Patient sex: M
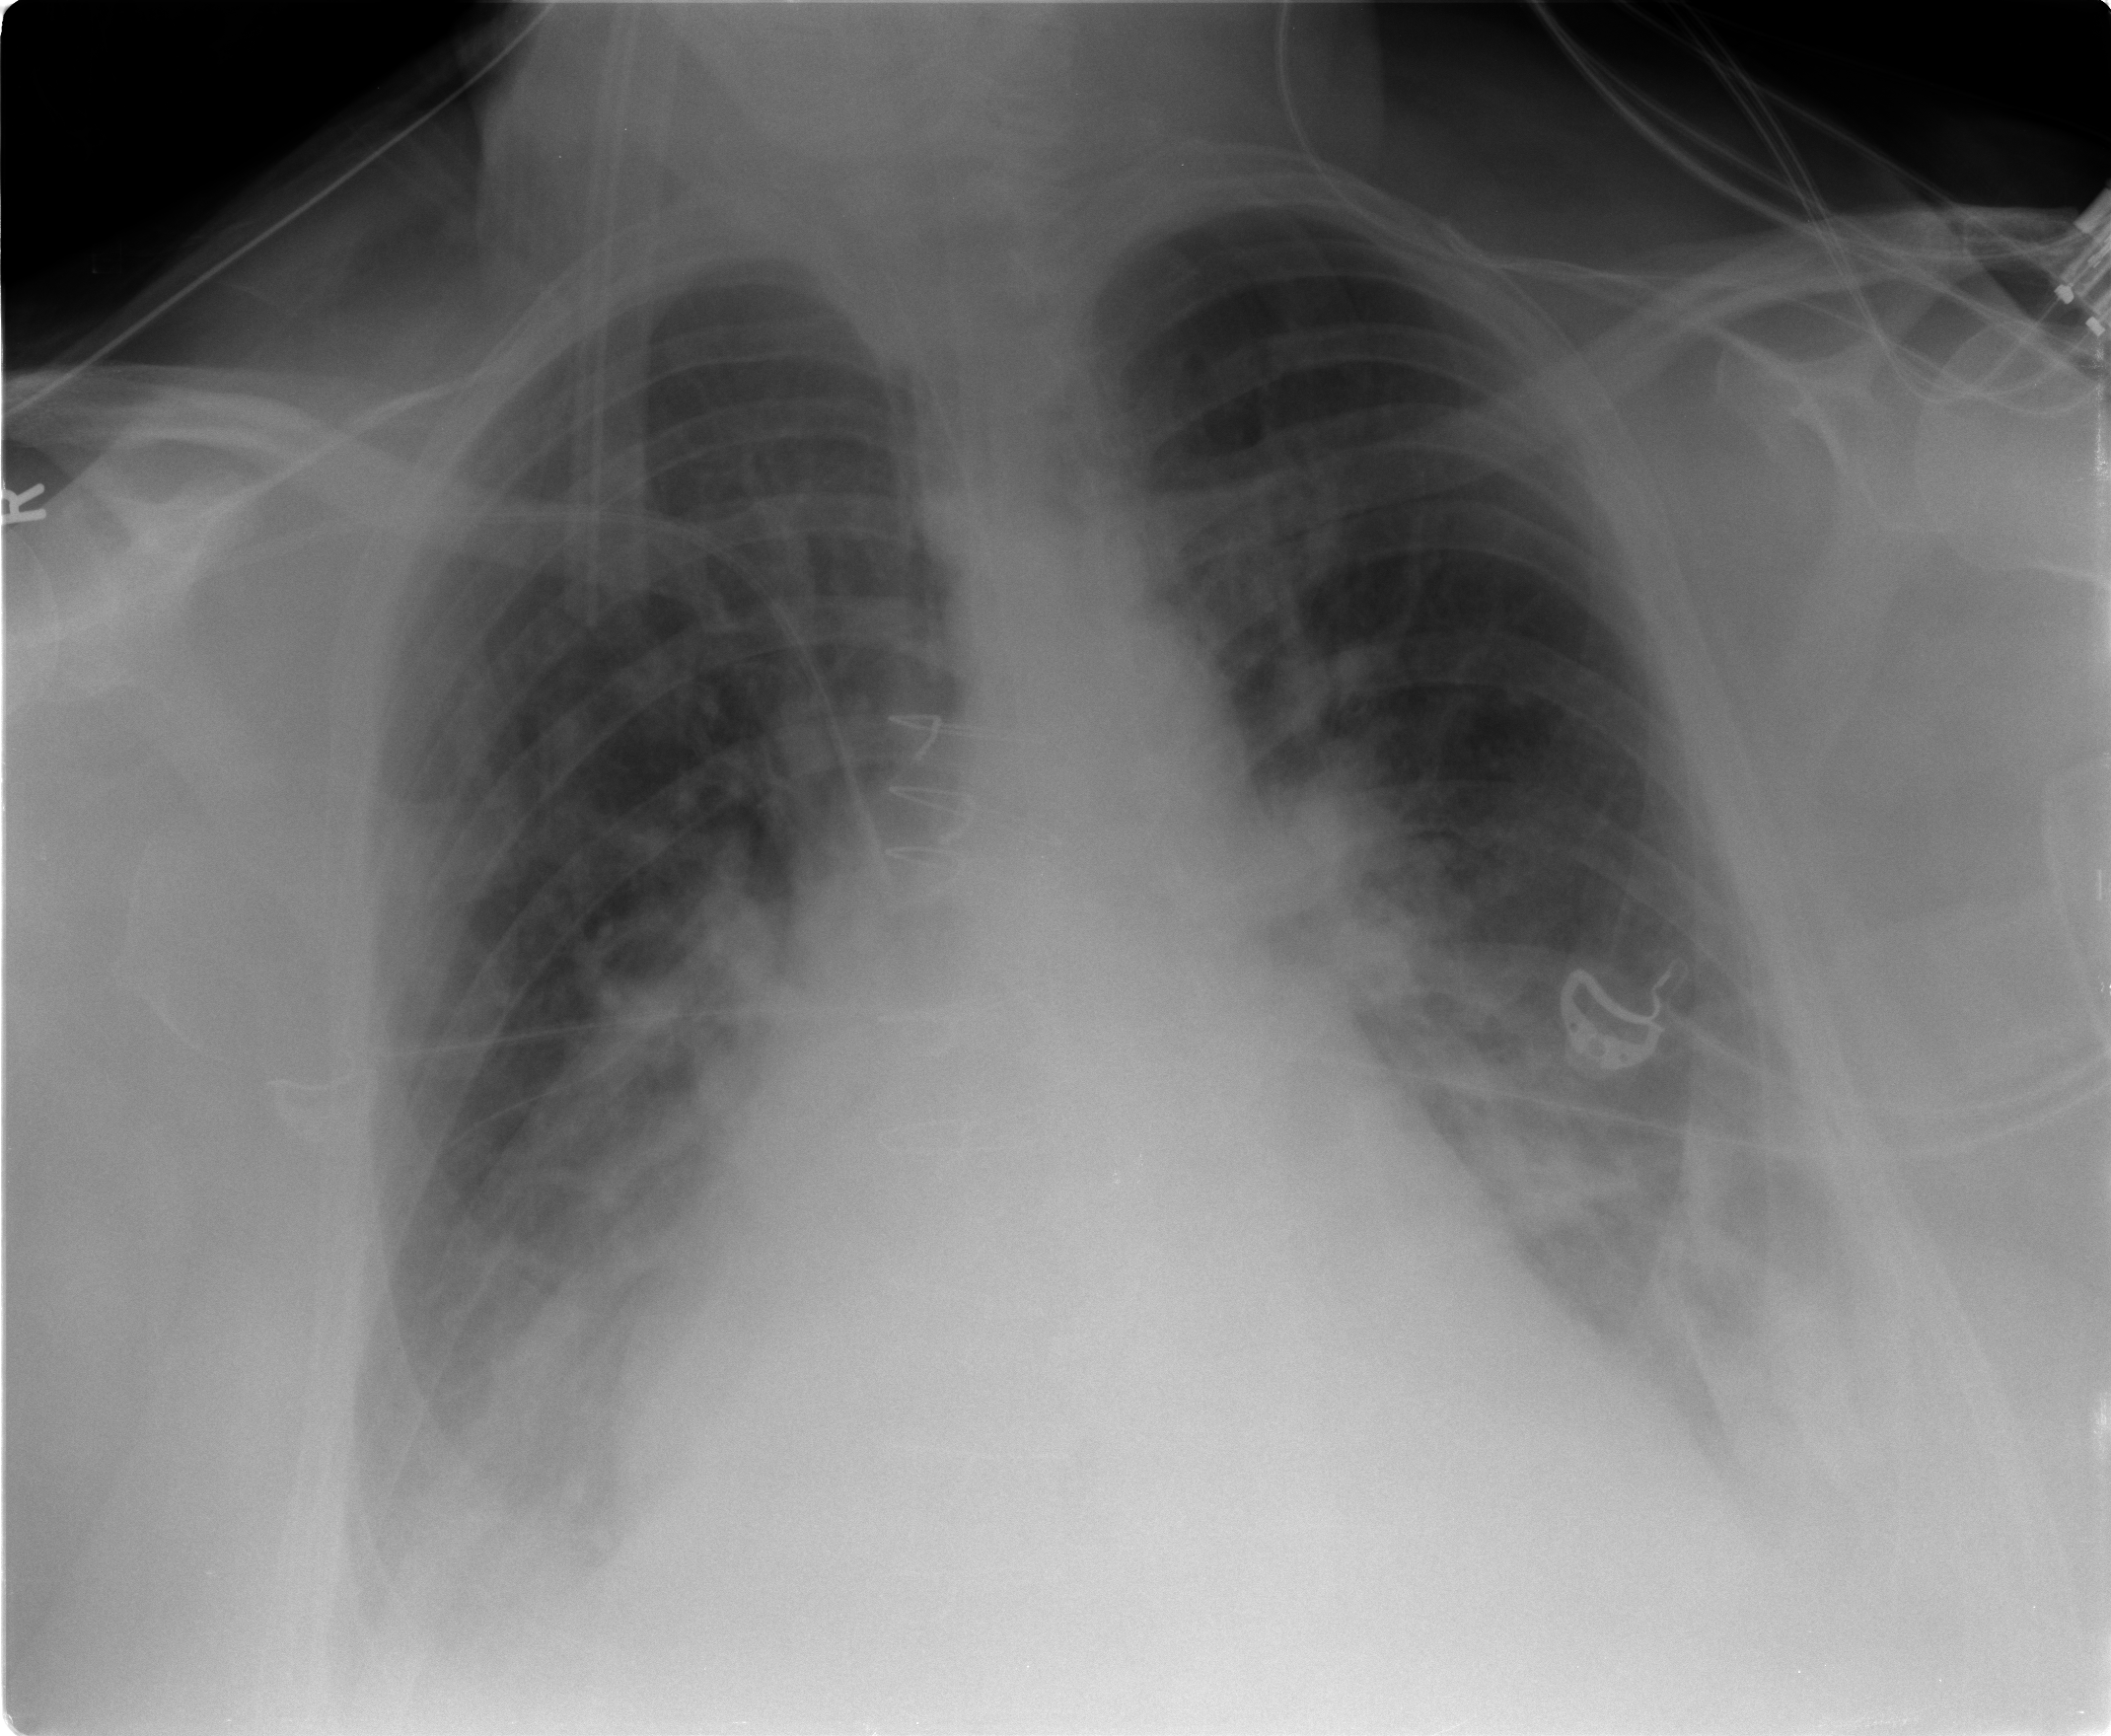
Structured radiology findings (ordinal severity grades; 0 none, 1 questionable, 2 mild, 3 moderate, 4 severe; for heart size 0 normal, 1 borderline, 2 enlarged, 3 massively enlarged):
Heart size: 3
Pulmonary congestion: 3
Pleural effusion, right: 2
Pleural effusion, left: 2
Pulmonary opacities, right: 3
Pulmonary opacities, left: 2
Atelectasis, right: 3
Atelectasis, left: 3